Aerial crown-view tile of a tropical tree (Barro Colorado Island, Panama), acquired 20241112:
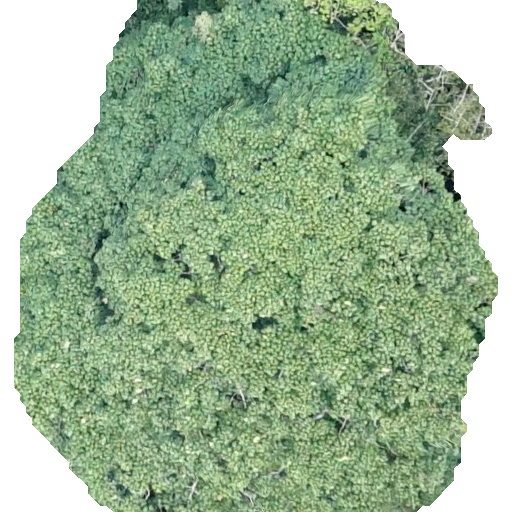
Species: Sterculia apetala
GBIF accepted scientific name: Sterculia apetala
Crown area: 345.499 m²